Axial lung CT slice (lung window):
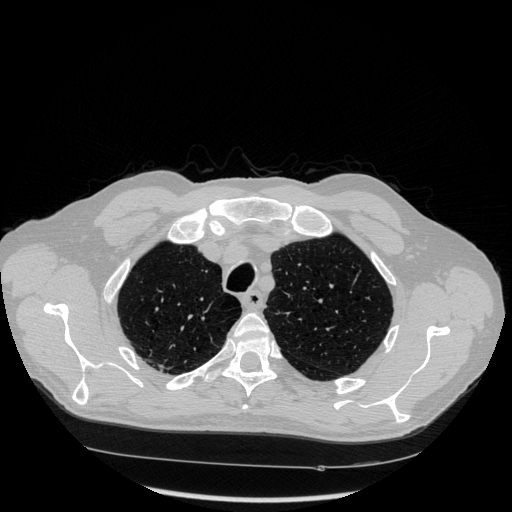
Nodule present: no